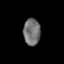
Tissue: prostate
Cell type: T cells
Senescence score: 0.3355
Nuclear area (px): 441
Mean DAPI intensity: 114.211